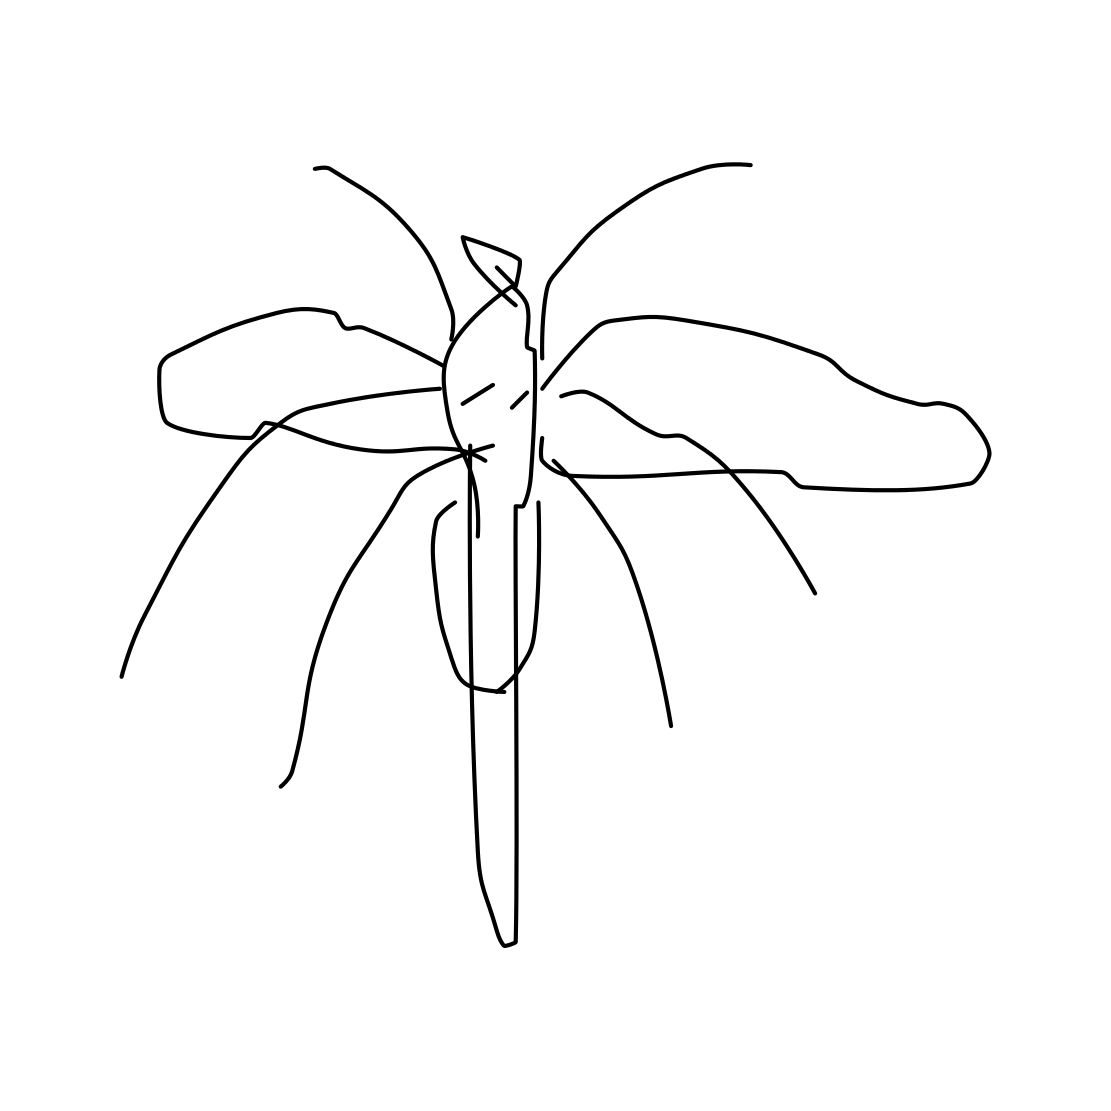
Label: mosquito